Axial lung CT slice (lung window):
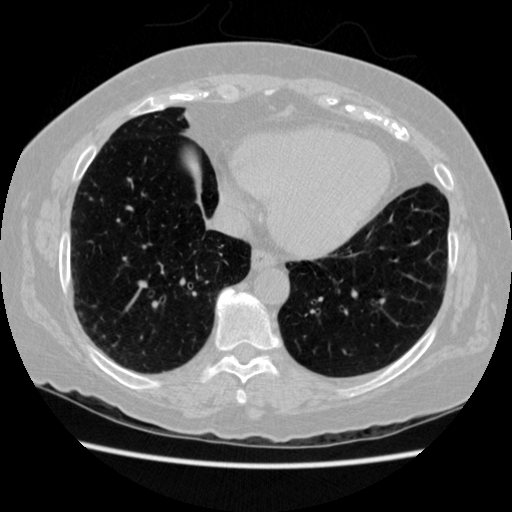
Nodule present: no